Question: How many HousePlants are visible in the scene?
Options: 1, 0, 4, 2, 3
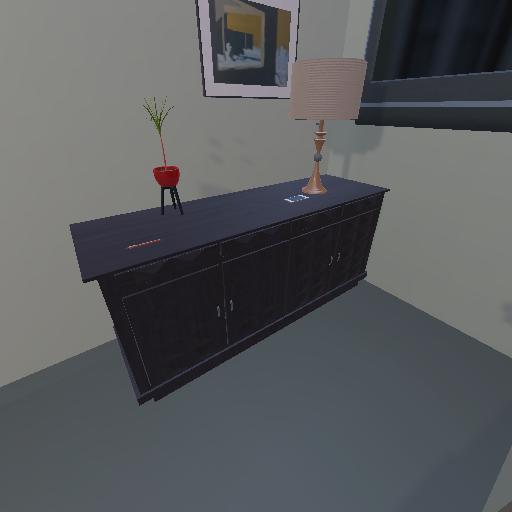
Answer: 1